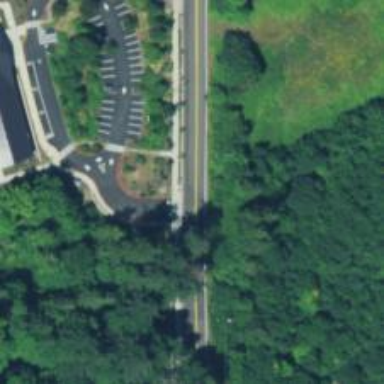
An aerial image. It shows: Secondary road with sidewalk on the left.